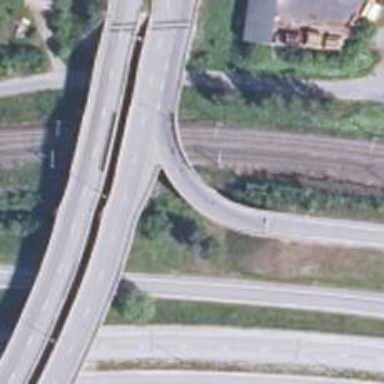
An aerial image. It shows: Motorway link bridge.